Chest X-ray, PA view. Patient: 27 years old, sex M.
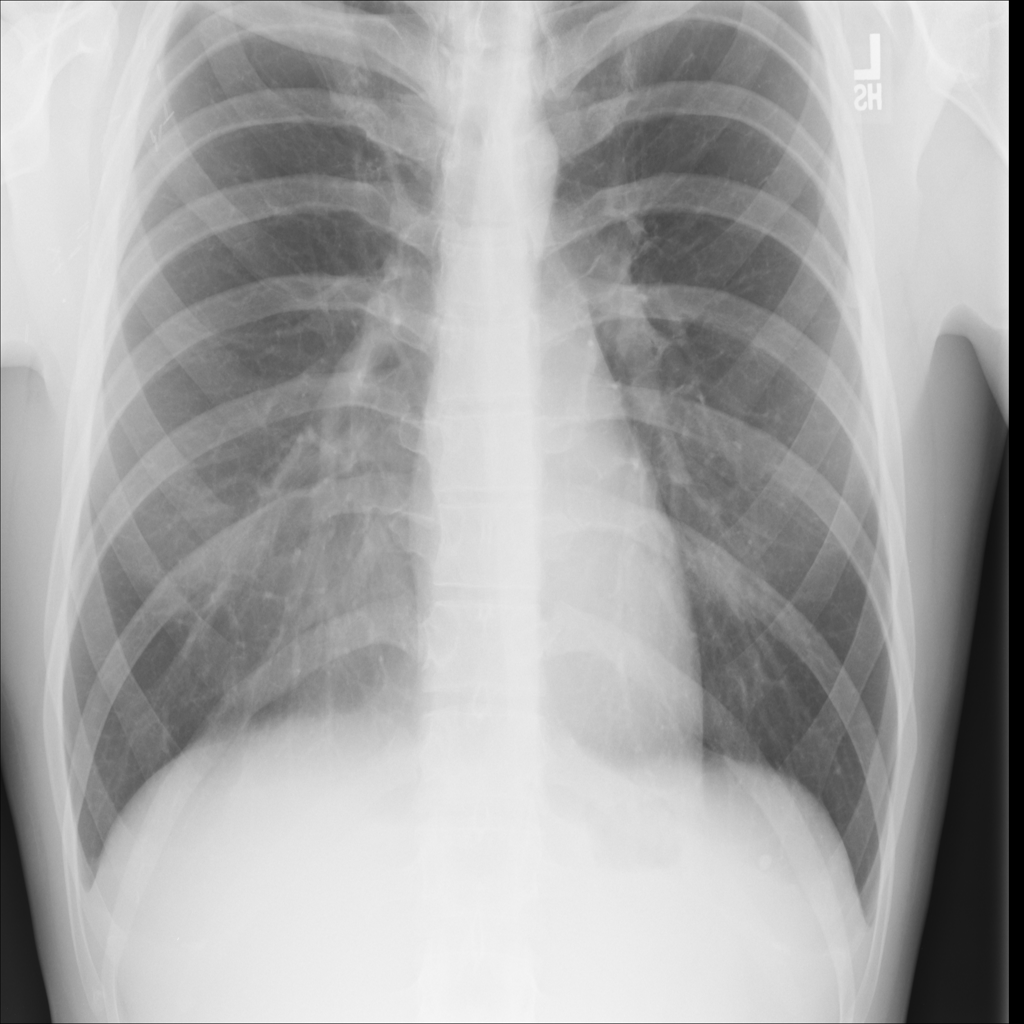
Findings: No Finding